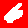
Digit: 6